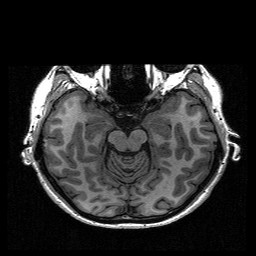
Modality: T1w
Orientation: coronal